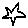
Label: star